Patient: sex M, age 48
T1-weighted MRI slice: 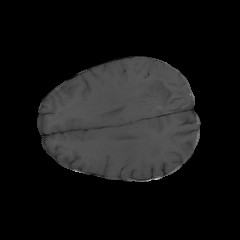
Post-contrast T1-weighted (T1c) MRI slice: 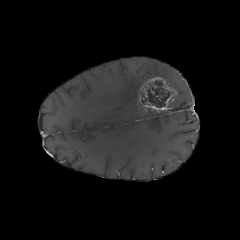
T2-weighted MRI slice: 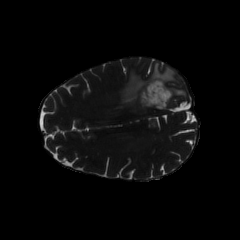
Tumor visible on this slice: yes
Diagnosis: Glioblastoma, IDH-wildtype
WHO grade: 4